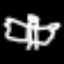
Label: angel